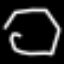
Label: octagon